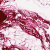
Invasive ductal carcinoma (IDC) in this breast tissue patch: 0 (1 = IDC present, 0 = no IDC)